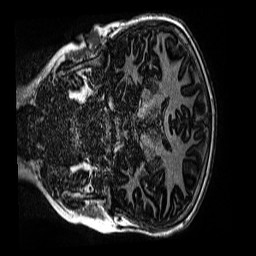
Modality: MP2RAGE
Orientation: coronal
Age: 11
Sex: male
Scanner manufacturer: siemens
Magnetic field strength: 3 T
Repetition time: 4 s
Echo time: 0.00299 s